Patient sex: M
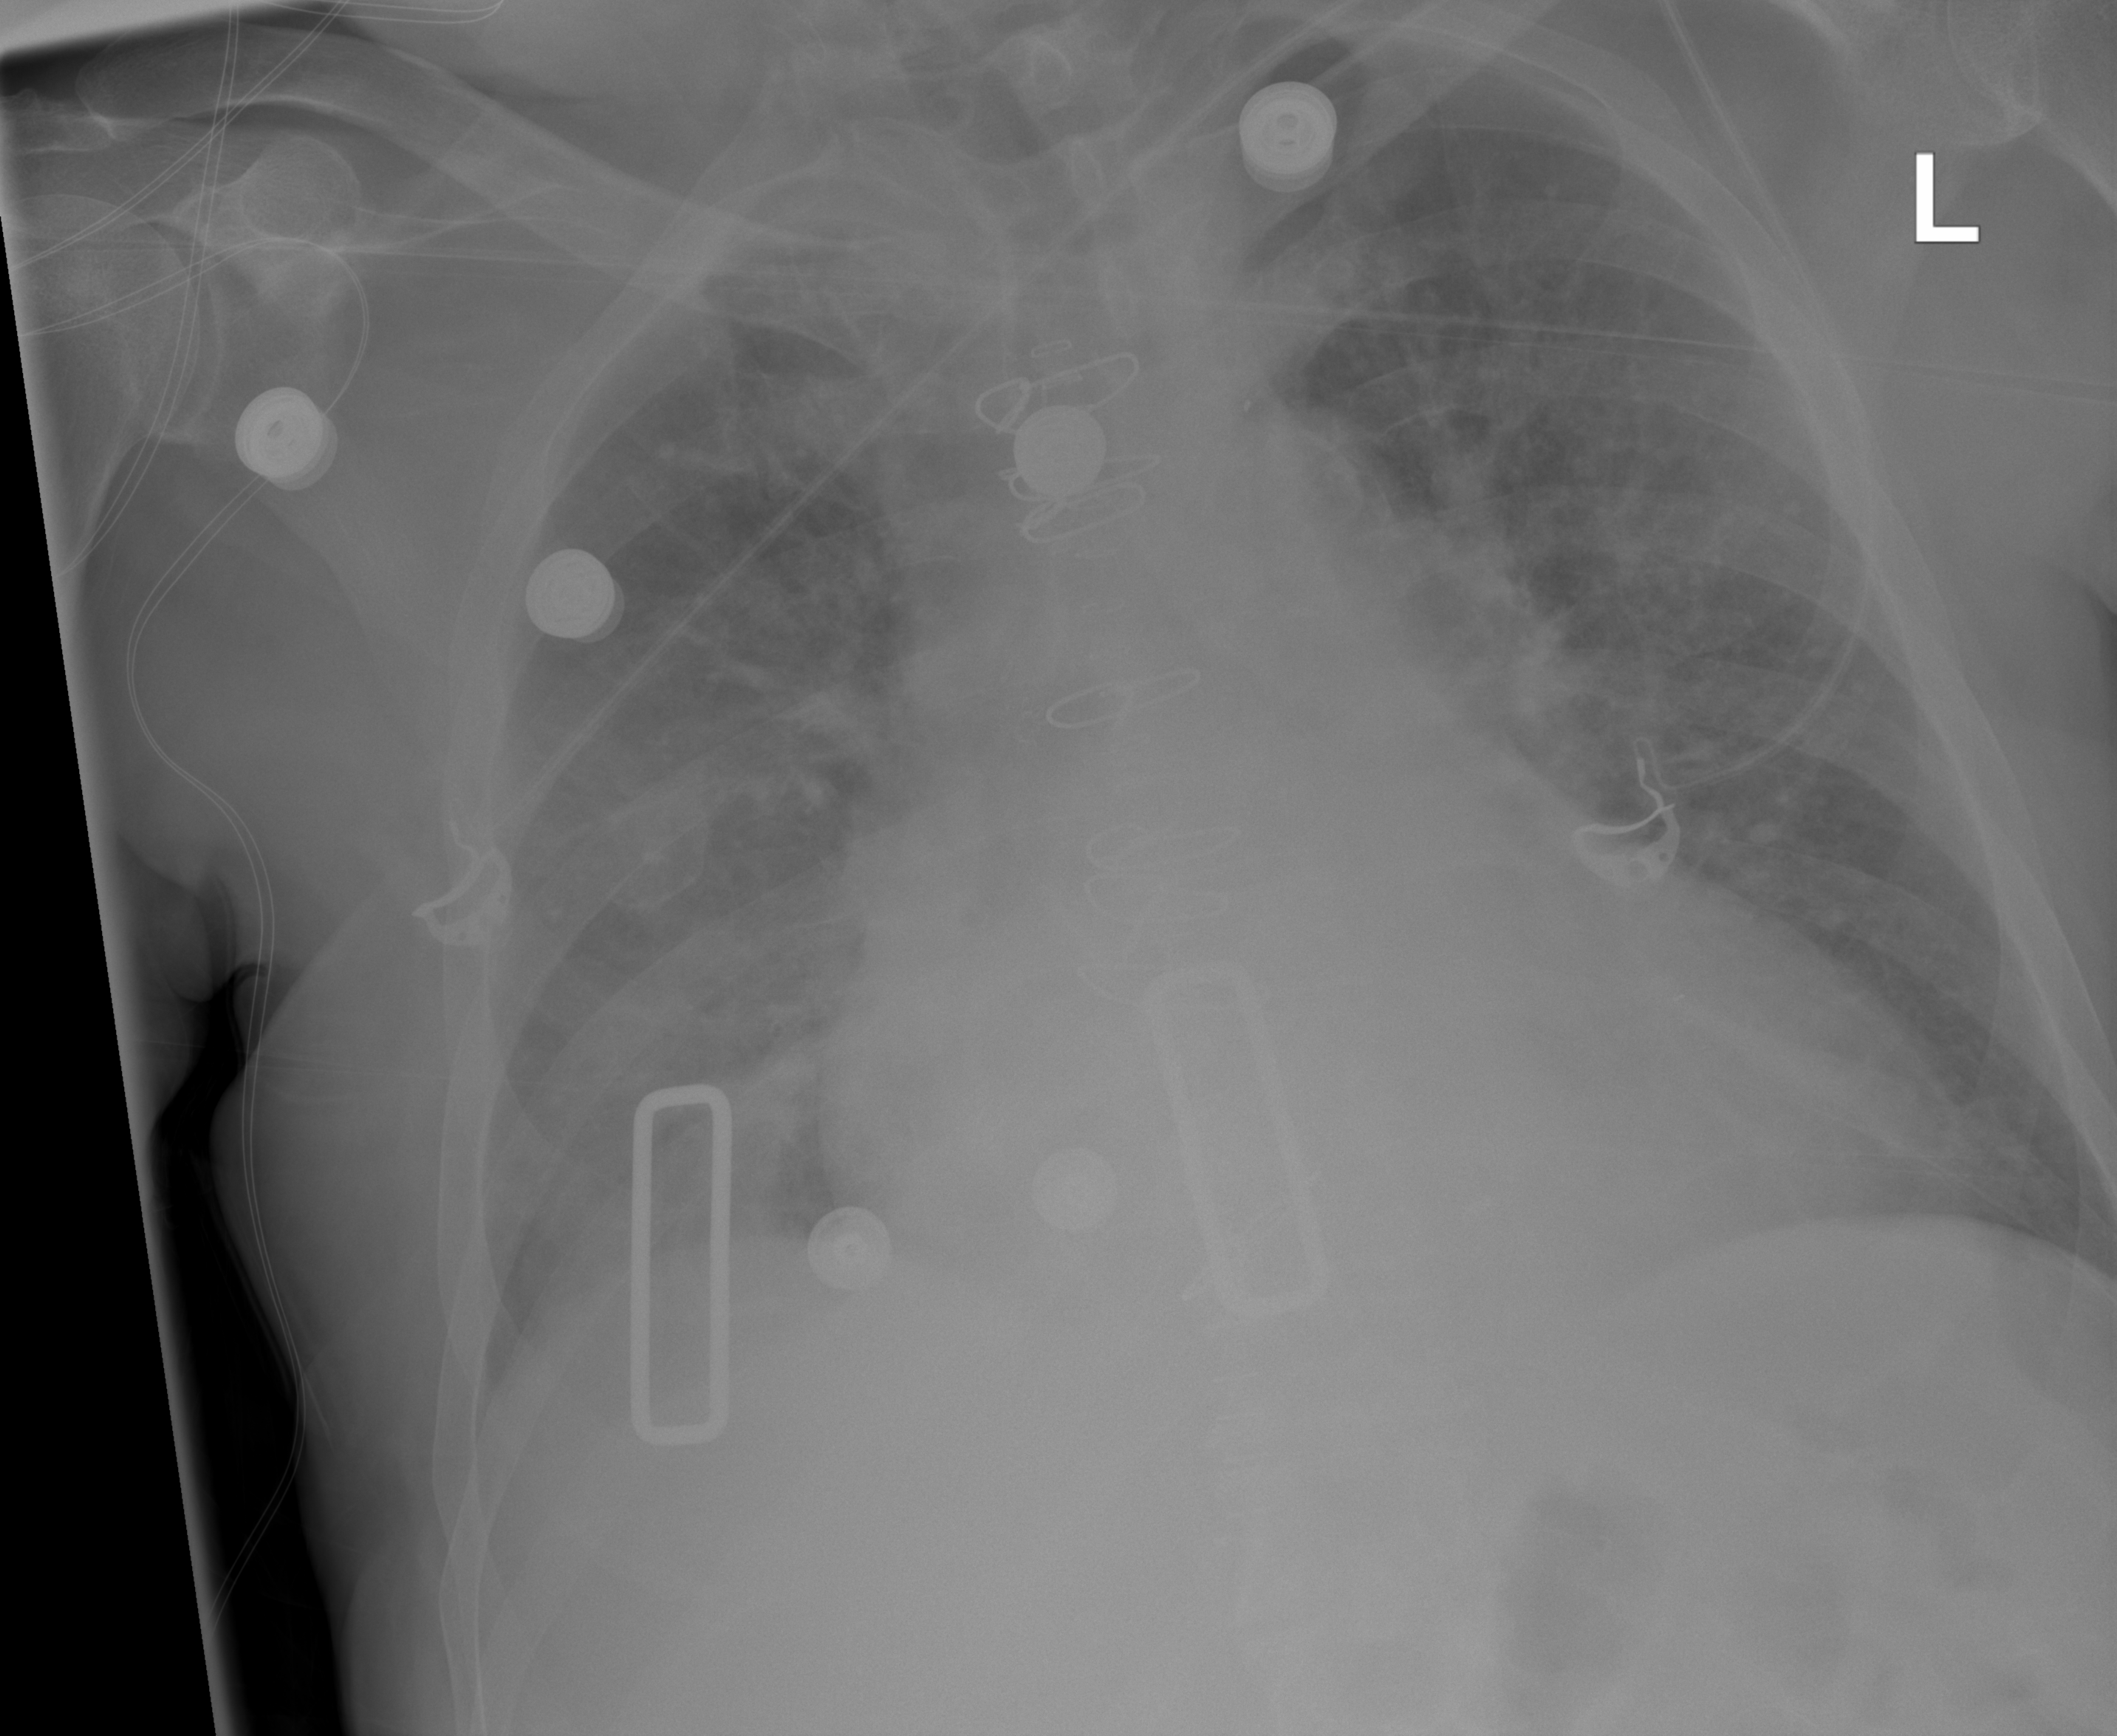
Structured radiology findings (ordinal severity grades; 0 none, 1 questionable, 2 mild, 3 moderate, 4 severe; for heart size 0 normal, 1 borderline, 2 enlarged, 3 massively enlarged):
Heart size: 2
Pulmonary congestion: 2
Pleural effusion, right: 0
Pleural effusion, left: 0
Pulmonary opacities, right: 2
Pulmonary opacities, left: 0
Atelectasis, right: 2
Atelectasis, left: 0